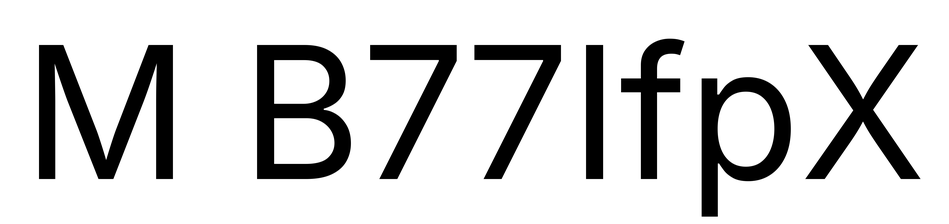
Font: Inter_Regular